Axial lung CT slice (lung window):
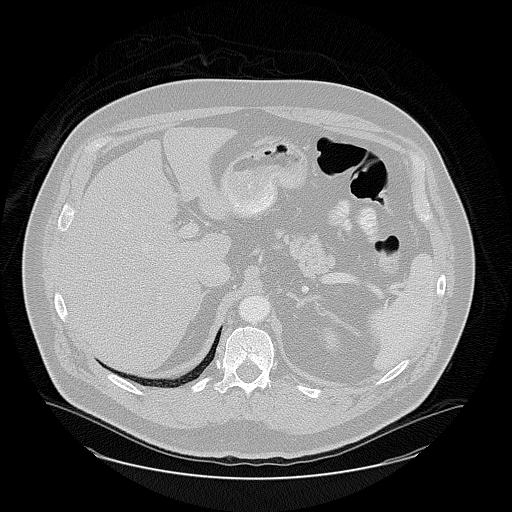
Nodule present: no